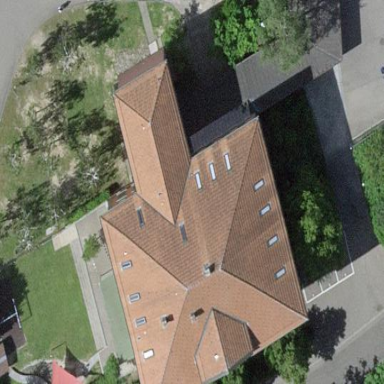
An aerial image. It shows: School building with hipped roof.